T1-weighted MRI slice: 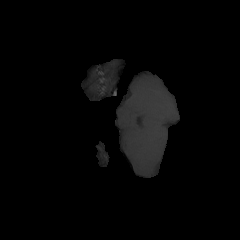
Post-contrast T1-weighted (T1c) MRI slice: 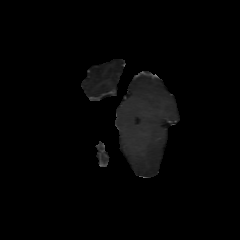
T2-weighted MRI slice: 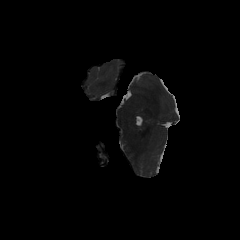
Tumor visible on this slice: no